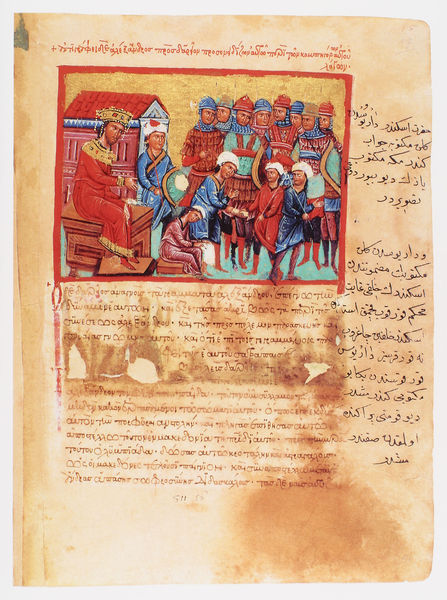
Titel: Der griechische Alexanderroman
Institution: Venedig, Hellenic Institute Codex Gr. 5
Schlagwörter: männer, haus, versammlung, mütze, bibel, schrift, buch, seite, helm, helme, christlich